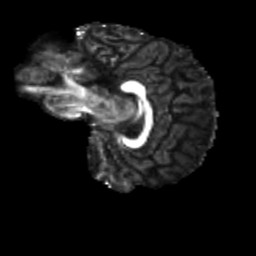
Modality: FA
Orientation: sagittal
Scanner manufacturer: siemens
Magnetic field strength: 3 T
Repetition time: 4 s
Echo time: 0.0594 s